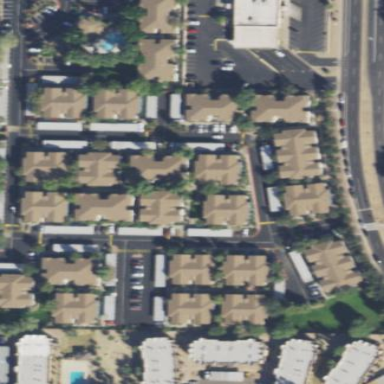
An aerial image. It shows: Residential area with apartments.